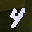
Label: 4